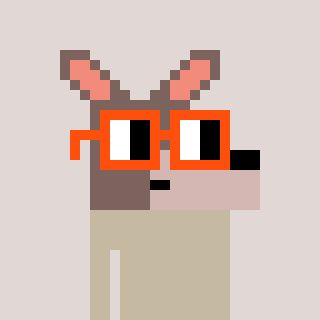
a pixel art character with square orange glasses, a kangaroo-shaped head and a peachy-colored body on a warm background